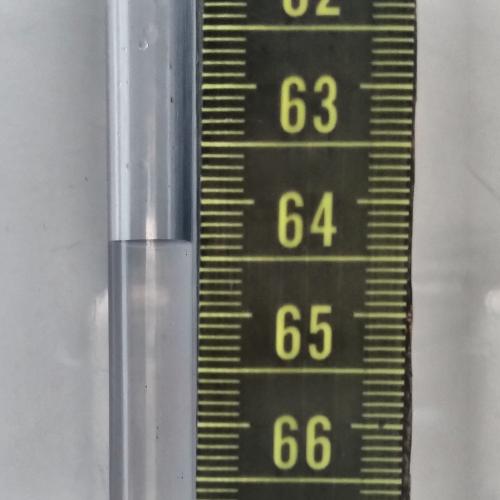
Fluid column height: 64.3 cm